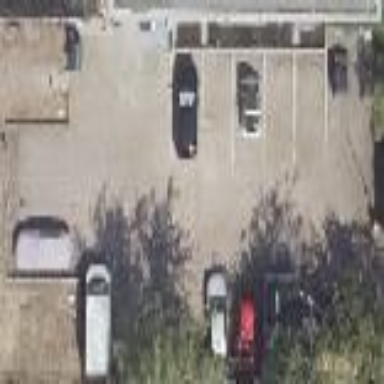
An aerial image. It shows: Rooftop parking area.